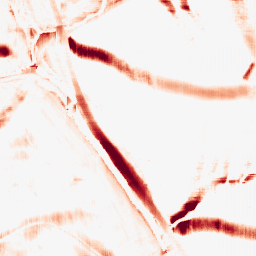
Category: morphological
Decomposition family: rolling_ball
Decomposition parameters: radius: 10
Upsampling method: fft_zeropad
Upsampling parameters: scale: 4
Upsampling scale: 4